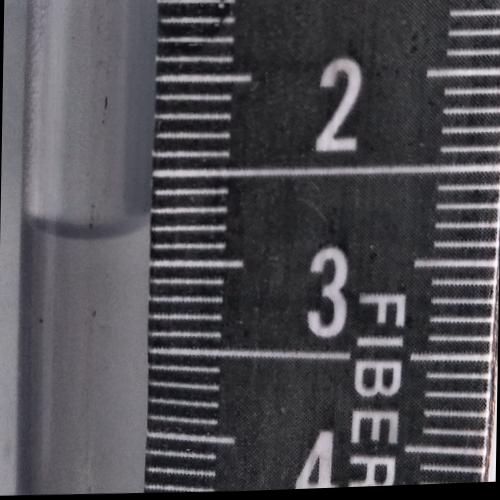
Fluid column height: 2.8 cm